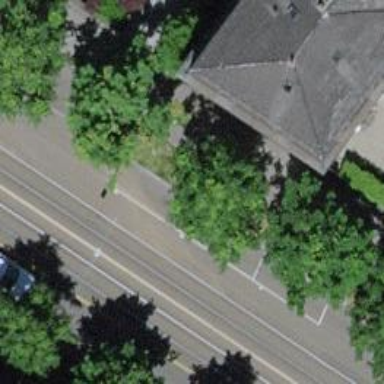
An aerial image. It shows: Avenue lined with trees.